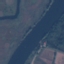
Label: River